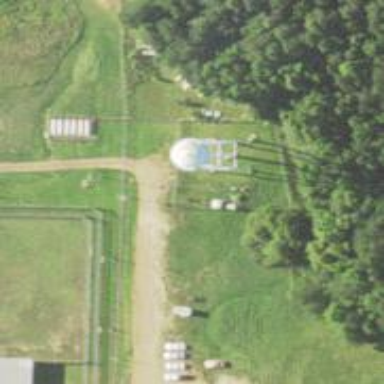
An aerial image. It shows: Water tower that is man-made.